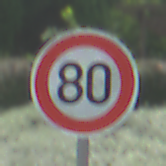
Verkehrszeichen: Geschwindigkeit80
Umgebung: Outdoor, Nature
Tageszeit: Midday
Wetter: PartlyCloudy
Licht: Natural
Jahreszeit: NotSpecified
Kontrast: HighContrast